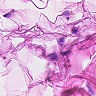
Metastatic tissue present: no